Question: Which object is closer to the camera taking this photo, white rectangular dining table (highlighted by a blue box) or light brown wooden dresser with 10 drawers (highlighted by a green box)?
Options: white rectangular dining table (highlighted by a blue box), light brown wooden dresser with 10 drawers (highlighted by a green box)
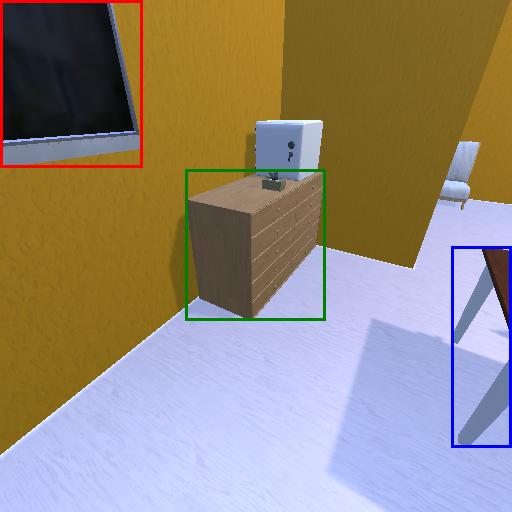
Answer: white rectangular dining table (highlighted by a blue box)